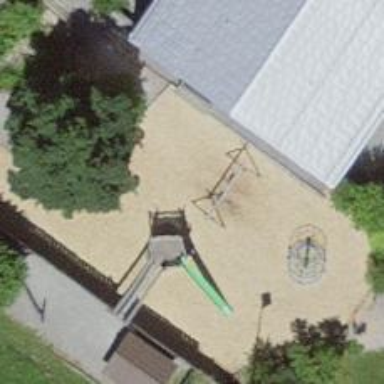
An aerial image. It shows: Playground area for leisure land.